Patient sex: F
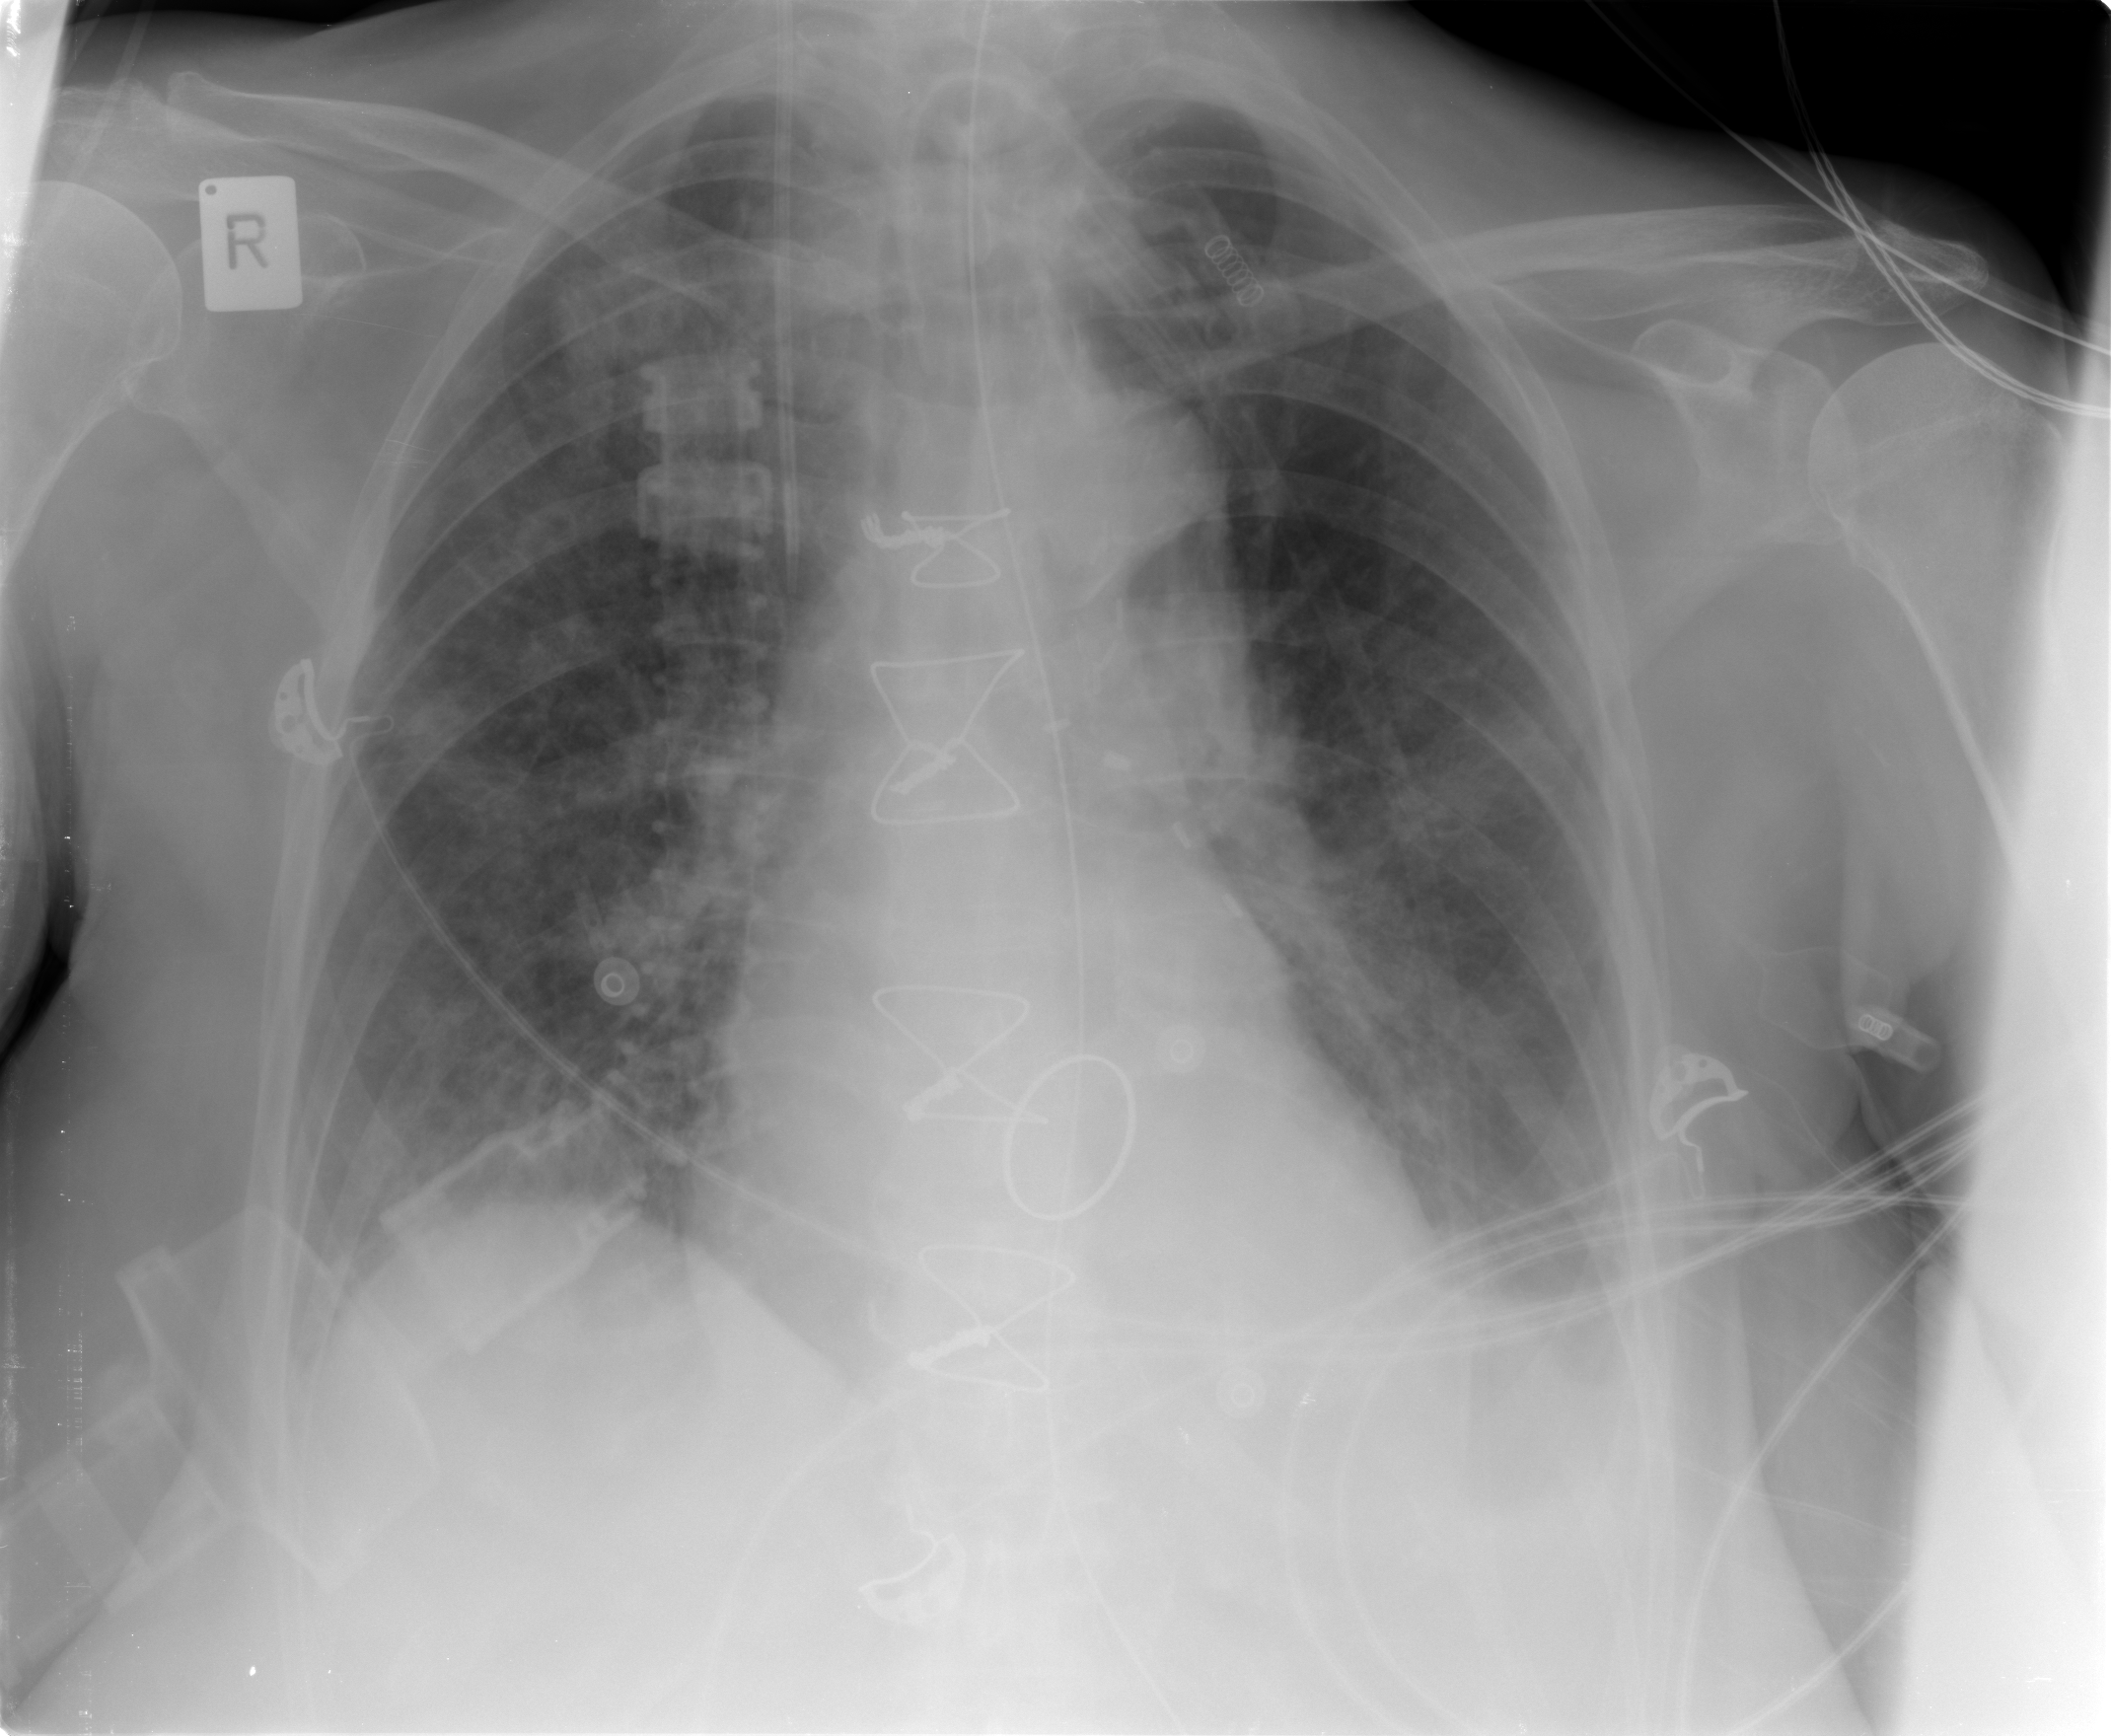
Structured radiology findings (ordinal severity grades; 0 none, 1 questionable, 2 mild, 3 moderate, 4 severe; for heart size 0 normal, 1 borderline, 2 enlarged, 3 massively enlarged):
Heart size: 0
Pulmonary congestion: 2
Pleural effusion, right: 2
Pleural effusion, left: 2
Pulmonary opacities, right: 2
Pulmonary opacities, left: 1
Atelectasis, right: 2
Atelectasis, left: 2